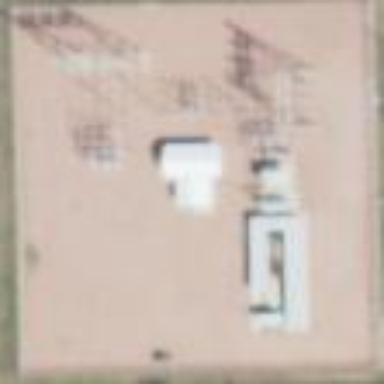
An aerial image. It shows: Fenced power substation at the transmission level.